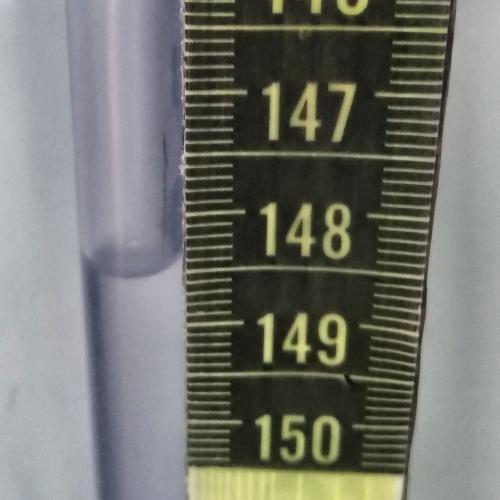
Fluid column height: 148.5 cm